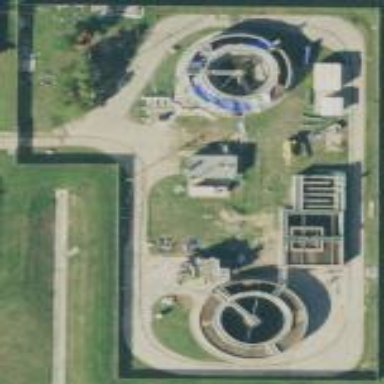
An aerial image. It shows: Water works facility.